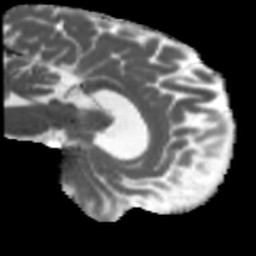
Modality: MD
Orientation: sagittal
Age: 56
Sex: male
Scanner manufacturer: siemens
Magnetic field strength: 3 T
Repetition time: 5.47 s
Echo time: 0.0854 s